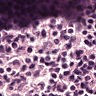
Metastatic tissue present: no